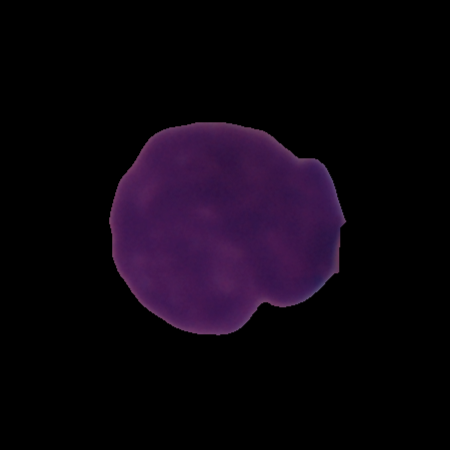
Label: cancer